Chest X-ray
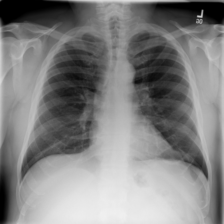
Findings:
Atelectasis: negative
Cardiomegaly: negative
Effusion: negative
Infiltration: negative
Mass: negative
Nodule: negative
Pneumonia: negative
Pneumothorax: negative
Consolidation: negative
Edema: negative
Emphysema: negative
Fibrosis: negative
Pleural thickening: negative
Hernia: negative